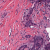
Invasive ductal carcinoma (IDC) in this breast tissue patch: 1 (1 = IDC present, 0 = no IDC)